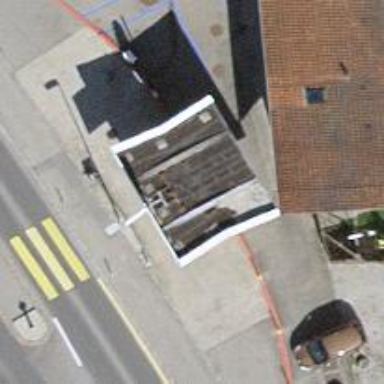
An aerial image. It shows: Fuel station.